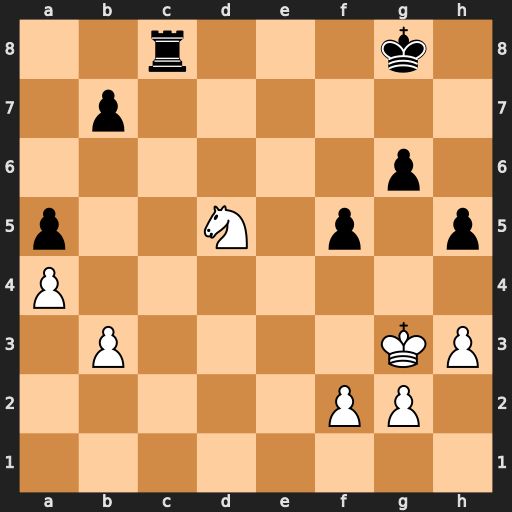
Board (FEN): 2r3k1/1p6/6p1/p2N1p1p/P7/1P4KP/5PP1/8
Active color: w
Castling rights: -
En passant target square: -
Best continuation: Ne7+ Kf7 Nxc8